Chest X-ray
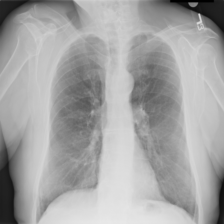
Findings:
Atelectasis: negative
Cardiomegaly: negative
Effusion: negative
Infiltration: negative
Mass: negative
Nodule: negative
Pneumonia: negative
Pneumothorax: negative
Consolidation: negative
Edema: negative
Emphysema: negative
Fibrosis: negative
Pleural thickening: negative
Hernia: negative